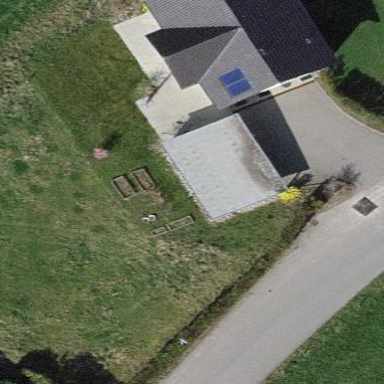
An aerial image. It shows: Garage.